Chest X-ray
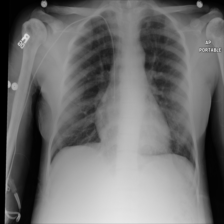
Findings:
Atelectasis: negative
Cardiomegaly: negative
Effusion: negative
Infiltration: negative
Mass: negative
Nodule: negative
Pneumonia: negative
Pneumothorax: negative
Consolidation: negative
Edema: negative
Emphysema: negative
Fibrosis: negative
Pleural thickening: negative
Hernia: negative